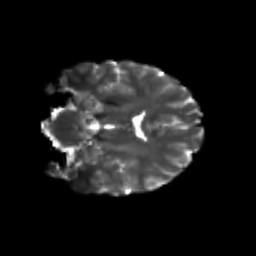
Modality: T2w
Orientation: coronal
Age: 23
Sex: male
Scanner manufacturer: siemens
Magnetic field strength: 3 T
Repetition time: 3.5 s
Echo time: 0.104 s